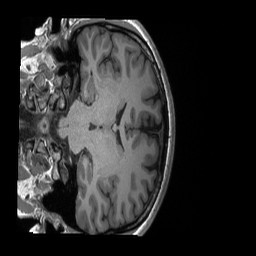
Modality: T1w
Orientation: coronal
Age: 26
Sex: female
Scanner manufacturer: siemens
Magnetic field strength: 3 T
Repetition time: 2.4 s
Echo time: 0.00224 s